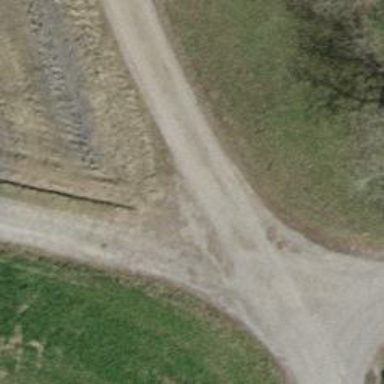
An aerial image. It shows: Compacted track with grade2 surface.